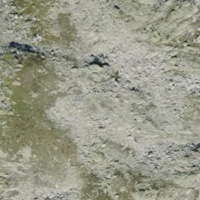
EUNIS habitat code: 48
Species observed at this site:
Prunella collaris